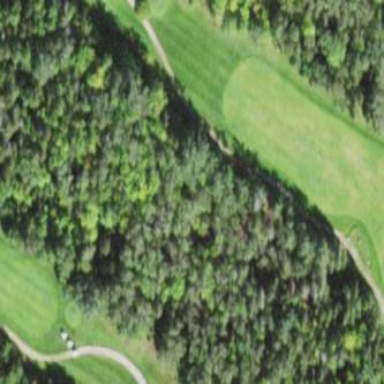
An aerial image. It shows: Area of rough grass used for golf.